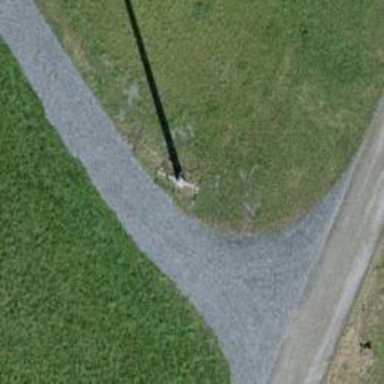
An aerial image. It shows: Gravel track with grade2 quality.